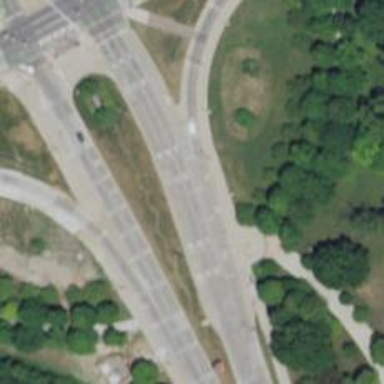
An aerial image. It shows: Tertiary road.